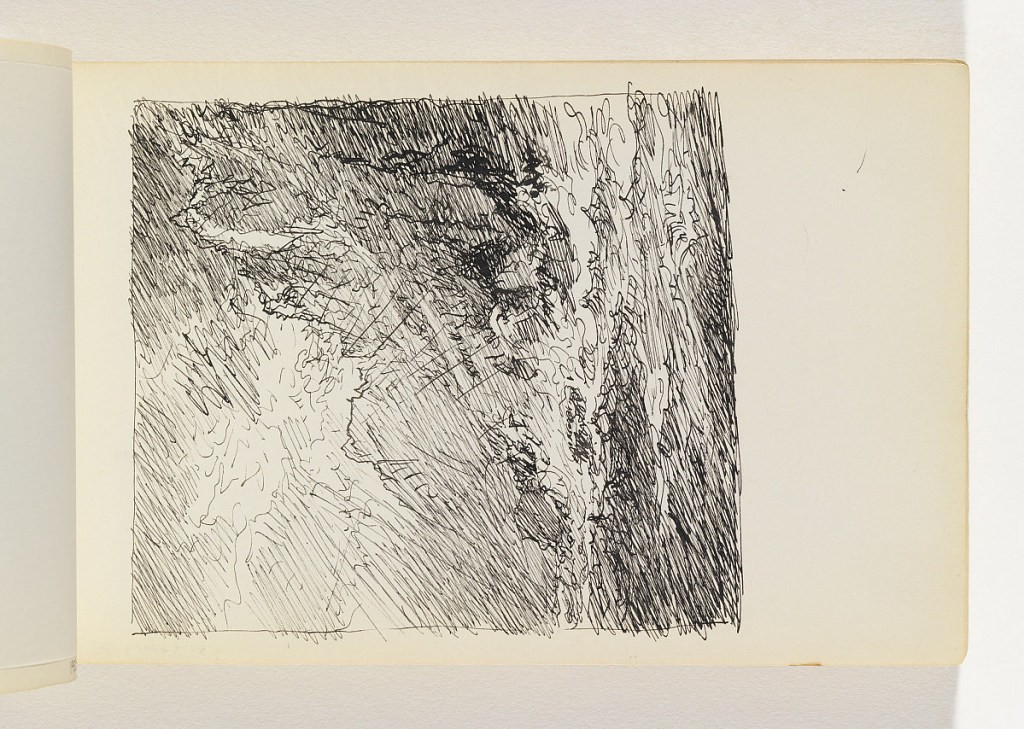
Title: Sun over Waves and Cliffs
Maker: William Trost Richards, American, 1833–1905
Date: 1890–1900
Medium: Pen and black ink on off-white wove paper
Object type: Sketchbook folio
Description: Quick sketch of waves crashing on cliffs, at right. Dark sky with dramatic sunburst.